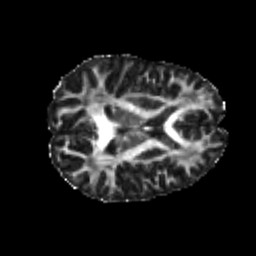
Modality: FA
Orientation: axial
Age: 21
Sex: male
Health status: healthy
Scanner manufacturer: philips
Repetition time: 7.386 s
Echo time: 0.08599 s